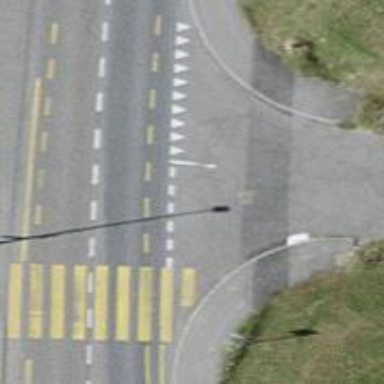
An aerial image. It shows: Road with "give way" sign.